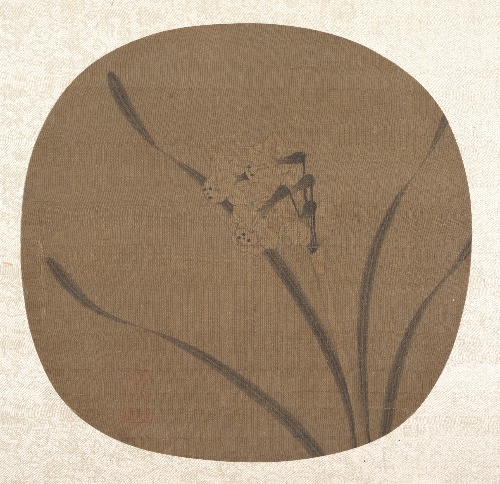
Date: 13th century
Object type: Fan mounted as an album leaf
Classification: Paintings
Medium: Fan mounted as an album leaf; ink and color on silk
Culture: China
Period: Southern Song dynasty (1127–1279)
Dimensions: 9 3/8 x 9 3/5 in. (23.8 x 24.4 cm)
Department: Asian Art
Credit line: John Stewart Kennedy Fund, 1913
Accession year: 1913
Repository: Metropolitan Museum of Art, New York, NY
Tags: Narcissus